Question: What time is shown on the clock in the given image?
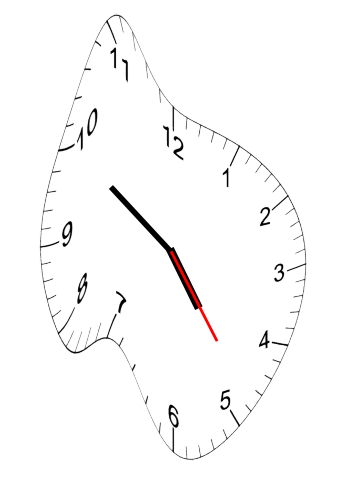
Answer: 04:50:24